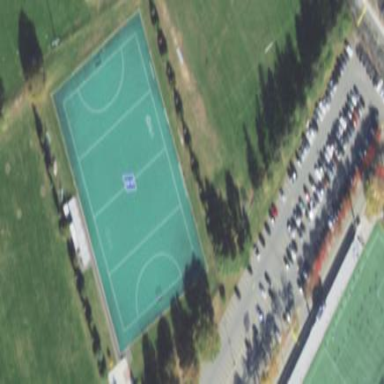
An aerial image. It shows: Soccer pitch for outdoor sports and leisure activities.